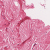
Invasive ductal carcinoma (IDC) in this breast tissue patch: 0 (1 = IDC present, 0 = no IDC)